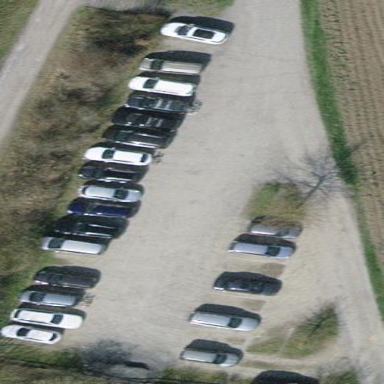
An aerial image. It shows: Street-side parking area with gravel surface.